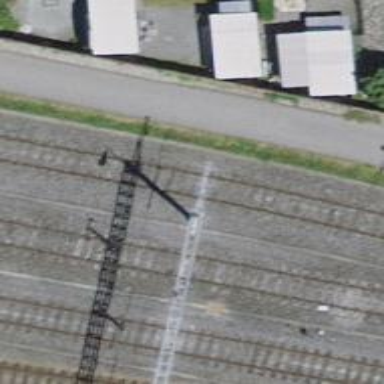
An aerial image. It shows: Railway yard with electrified tracks and single track.